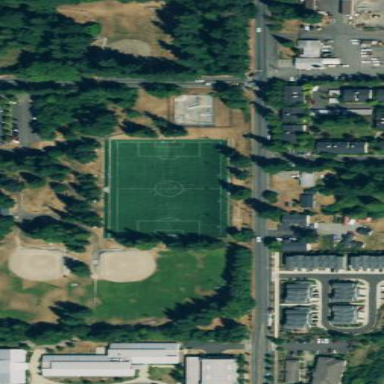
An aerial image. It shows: Soccer pitch for leisureland activities.